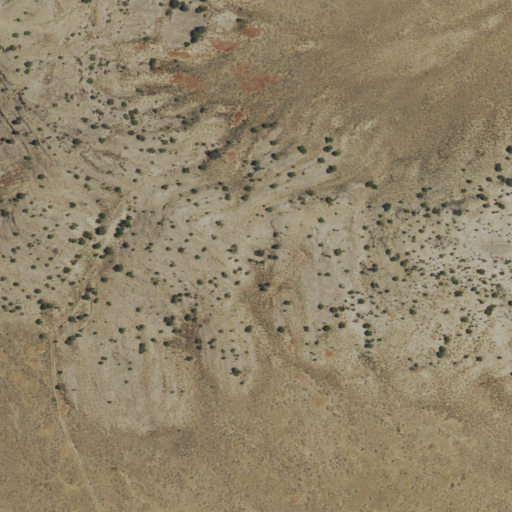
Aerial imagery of cape in Nevada named North Spring Point containing only shrub